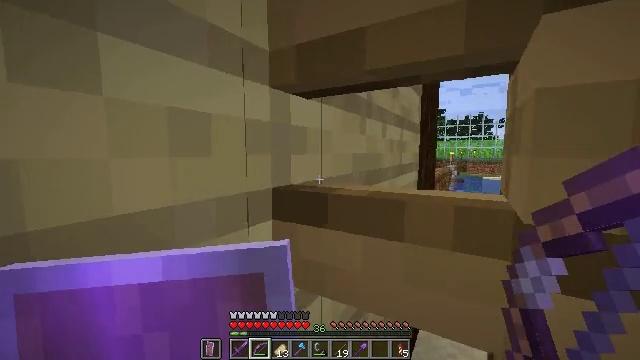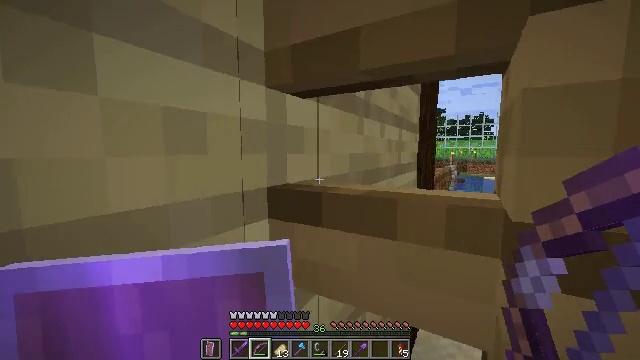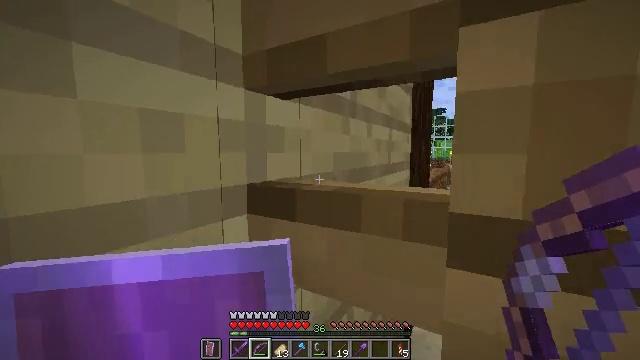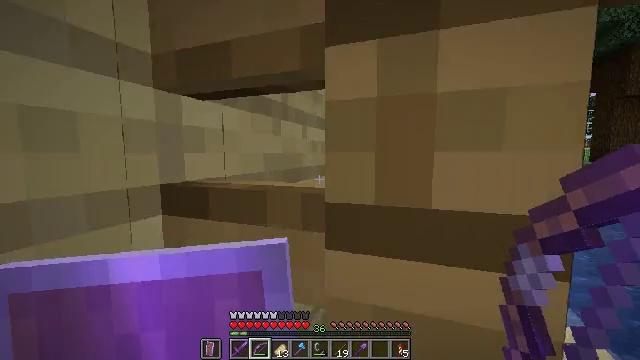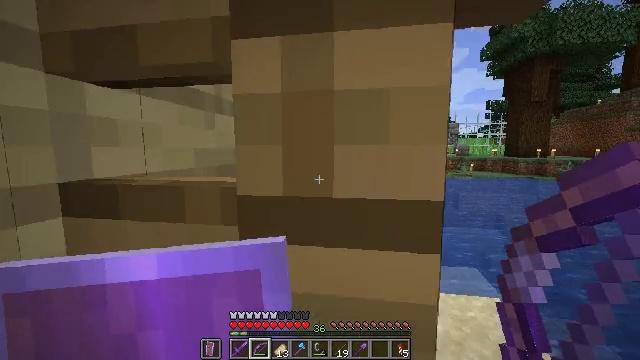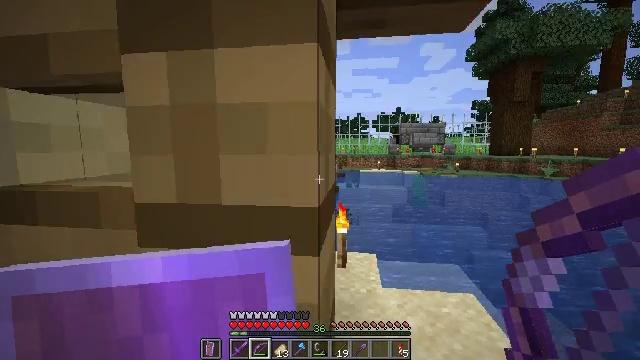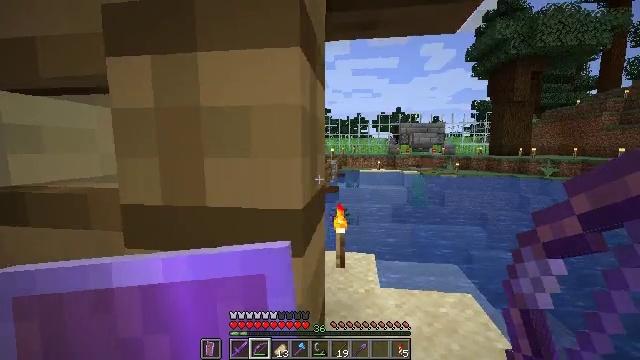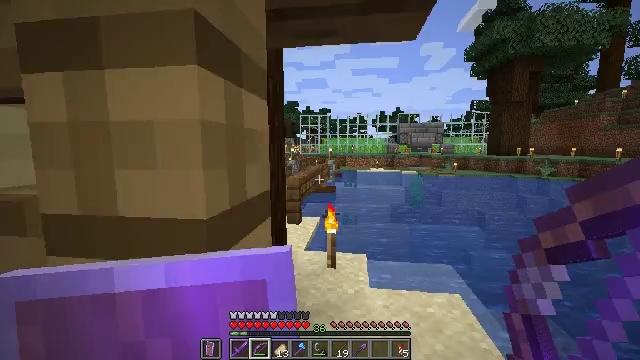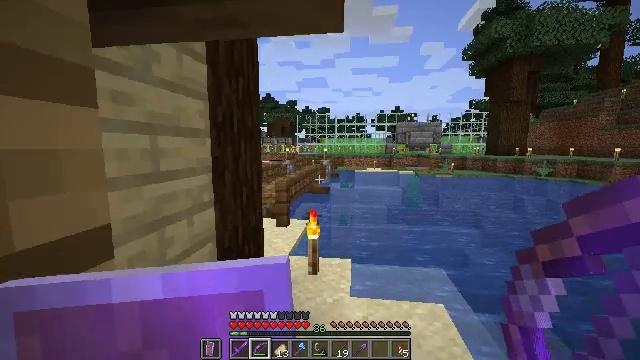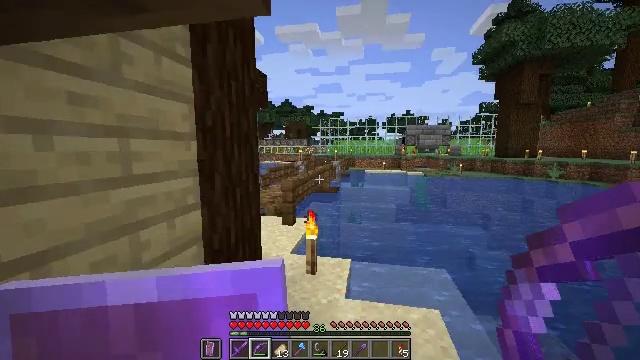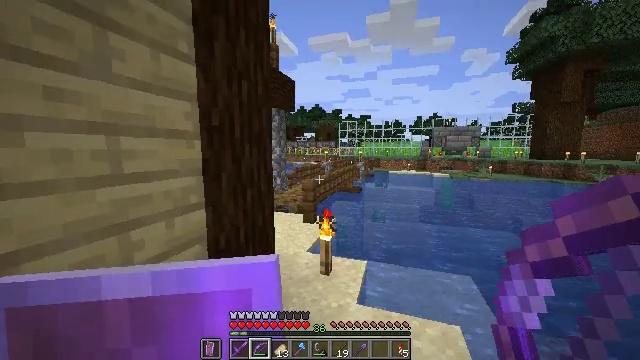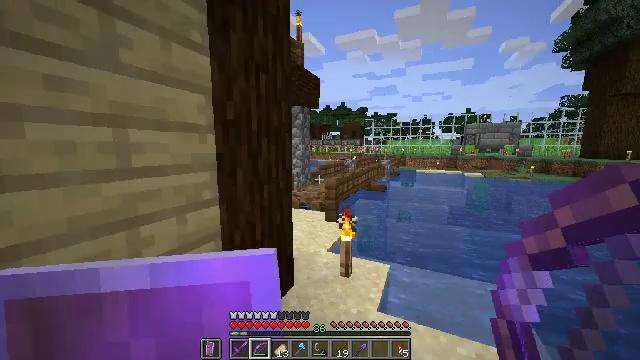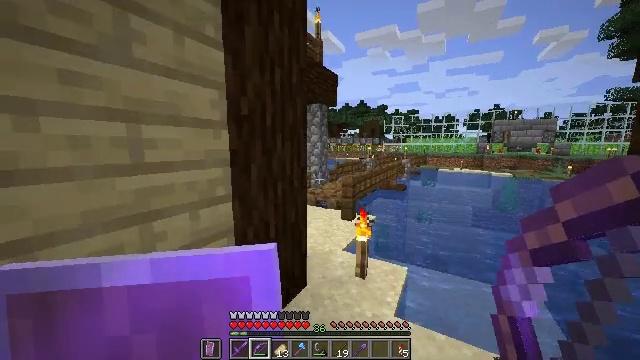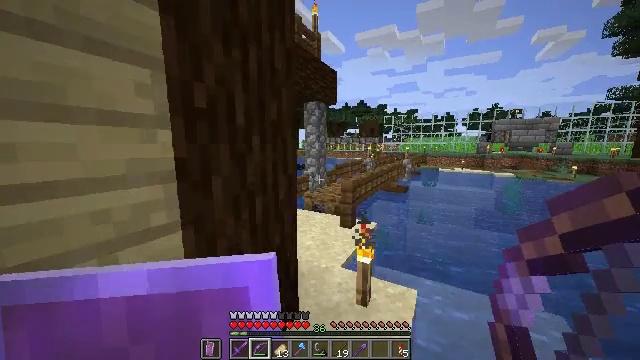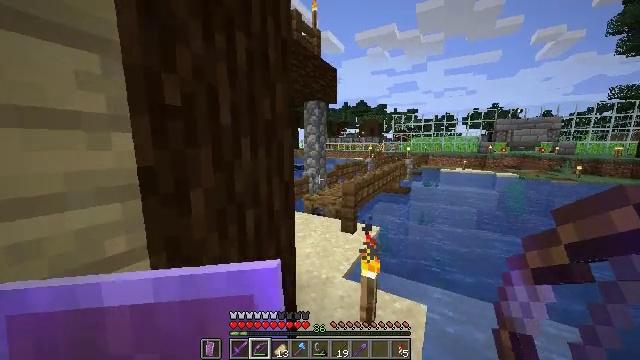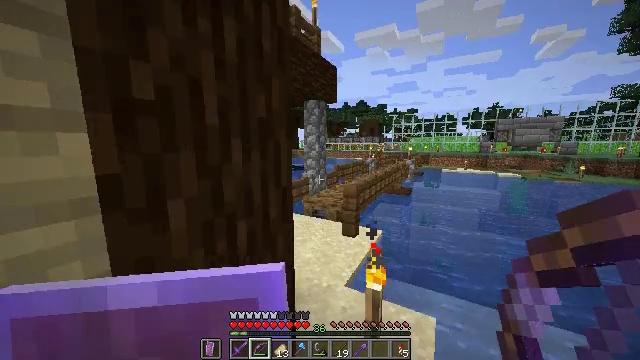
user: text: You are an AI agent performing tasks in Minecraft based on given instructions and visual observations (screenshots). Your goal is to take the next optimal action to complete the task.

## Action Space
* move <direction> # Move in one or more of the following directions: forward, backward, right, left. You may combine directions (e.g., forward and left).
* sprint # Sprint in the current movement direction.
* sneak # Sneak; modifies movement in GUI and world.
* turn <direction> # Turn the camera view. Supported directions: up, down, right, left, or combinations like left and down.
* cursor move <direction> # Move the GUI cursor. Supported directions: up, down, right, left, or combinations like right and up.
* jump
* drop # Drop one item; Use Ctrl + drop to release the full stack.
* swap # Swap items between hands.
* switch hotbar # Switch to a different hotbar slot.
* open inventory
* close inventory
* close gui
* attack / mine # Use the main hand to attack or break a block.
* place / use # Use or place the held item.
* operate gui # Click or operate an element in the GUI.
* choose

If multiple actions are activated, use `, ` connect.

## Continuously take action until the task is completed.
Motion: motion action
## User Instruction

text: Gather items from the yellow shulker box.
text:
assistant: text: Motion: move forward and move right, sprint
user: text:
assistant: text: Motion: move forward and move right, sprint
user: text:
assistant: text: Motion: move forward and move right, sprint, turn right
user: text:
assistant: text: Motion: move forward and move right, sprint, turn right
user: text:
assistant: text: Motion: move forward and move right, sprint, turn right
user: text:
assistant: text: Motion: move forward and move right, sprint
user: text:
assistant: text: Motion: move forward and move right, sprint
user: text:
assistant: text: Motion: move forward and move right, sprint
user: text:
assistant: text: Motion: move forward and move right, sprint, turn left
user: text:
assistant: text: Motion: move forward, sprint, turn left
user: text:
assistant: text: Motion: move forward, sprint, turn left
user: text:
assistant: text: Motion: move forward, sprint, turn left
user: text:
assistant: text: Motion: move forward, sprint
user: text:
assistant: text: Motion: move forward, sprint
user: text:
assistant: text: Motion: move forward, sprint
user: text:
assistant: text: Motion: move forward, sprint
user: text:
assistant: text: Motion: move forward, sprint
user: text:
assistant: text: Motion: move forward, sprint
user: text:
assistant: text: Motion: move forward, sprint, turn left
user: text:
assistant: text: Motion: move forward, sprint, turn left
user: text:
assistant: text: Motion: move forward, sprint, turn left
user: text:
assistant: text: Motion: move forward, sprint
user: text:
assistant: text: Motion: move forward, sprint
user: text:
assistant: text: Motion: move forward, sprint
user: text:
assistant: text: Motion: move forward, sprint
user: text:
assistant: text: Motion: move forward, sprint
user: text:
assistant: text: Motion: move forward, sprint
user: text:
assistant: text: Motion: move forward, sprint
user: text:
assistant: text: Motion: move forward, sprint
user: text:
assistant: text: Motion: move forward, sprint